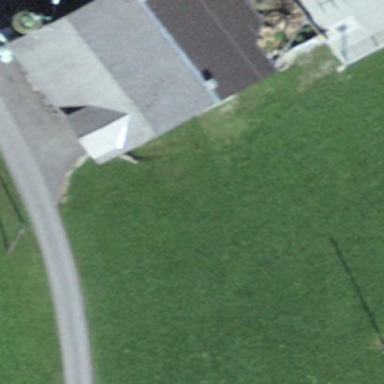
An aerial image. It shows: Barn.